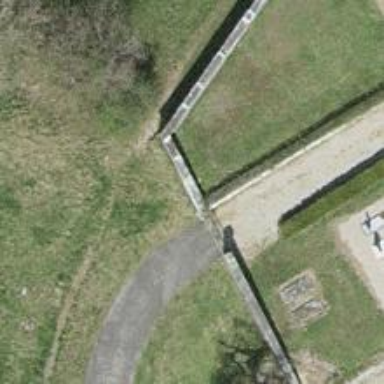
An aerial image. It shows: Gate.